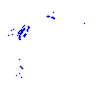
Particle: pion